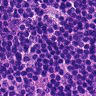
Metastatic tissue present: no